Question: my app is a Tab based application, in some of the tabs there are navigation controller.

If I navigated in the view, and when I'm in the second view (in the navigation) and change the tab, when I click again the tab, it starts on the second view as I finished.
So, what I want, is when changing the tab,the
'''
popToRootViewControllerAnimated:
'''
effect. So, I will always starts on the first view.
How can I do this?
Thanks!
I add some code to my project following Bart Whiteley's answer, my MainTab.h:
'''
#import <UIKit/UIKit.h>
@interface MainTab : UITabBarController <UITabBarControllerDelegate,UITabBarDelegate>
@end
'''
MainTab.m:
'''
- (void)viewDidLoad
{
[super viewDidLoad];
NSLog(@"this class is loaded");
self.tabBarController.delegate = (id)self;
[self setDelegate:self];
}
-(void) tabBarController:(UITabBarController *)tabBarController didSelectViewController:(UIViewController *)viewController
{
NSLog(@"changing tab");
if ([viewController isKindOfClass:[UINavigationController class]]) {
[(UINavigationController*)viewController popToRootViewControllerAnimated:YES];
}
}
'''
SOLVED! I edit my post with the code
Thanks!
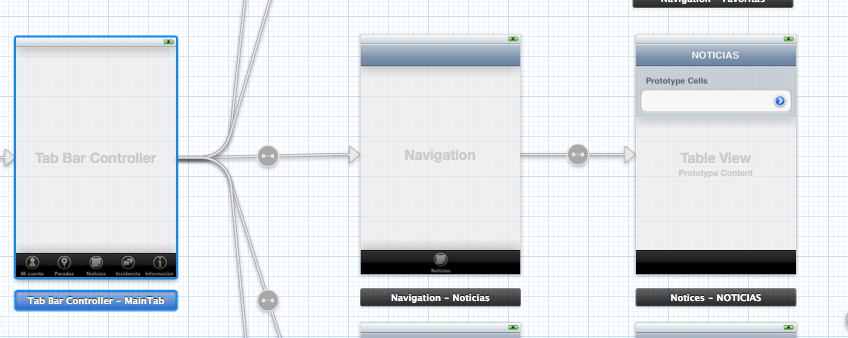
Answer: Set a delegate for the UITabBarController, and implement this delegate method:
'''
-(void) tabBarController:(UITabBarController *)tabBarController didSelectViewController:(UIViewController *)viewController
{
if ([viewController isKindOfClass:[UINavigationController class]]) {
[(UINavigationController*)viewController popToRootViewControllerAnimated:YES];
}
}
'''